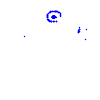
Particle: pion